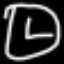
Label: clock